Question: Microsoft Access supports "<URL>"

Is it possible to create this type of table from a SQL command? Or does one have to manually point and click to do it.
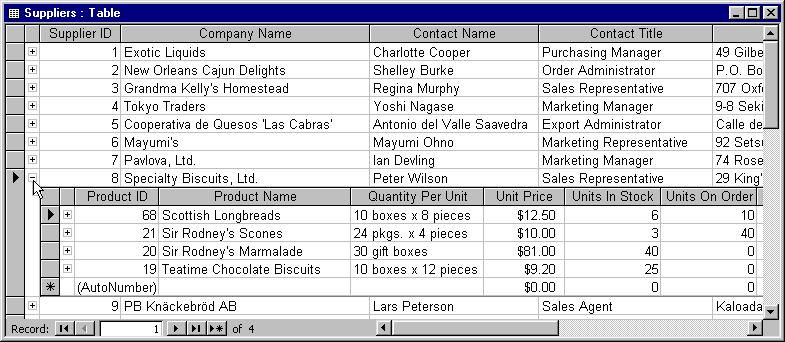
Answer: SQL commands can run scripts/manipulate data and organize it. It's a declarative language. What you're referring to is part of Access' UI features/capabilities.
Your subdatasheet link shows an 'Orders' table with a 1:M relationship to an 'Order Details' table. One Order record with many details about that Order.
The reference you linked shows you how to set this up; it doesn't take any SQL or even VBA to do this. This is a way to view data and it's correlated data from another table in a 'Datasheet' view.